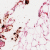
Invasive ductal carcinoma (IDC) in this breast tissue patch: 0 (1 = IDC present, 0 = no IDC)